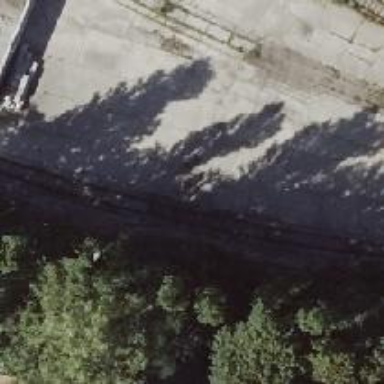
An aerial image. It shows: Railway siding with rails.